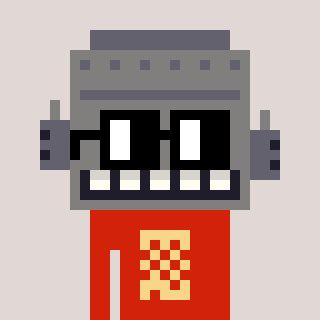
a pixel art character with square black glasses, a robot-shaped head and a red-colored body on a warm background